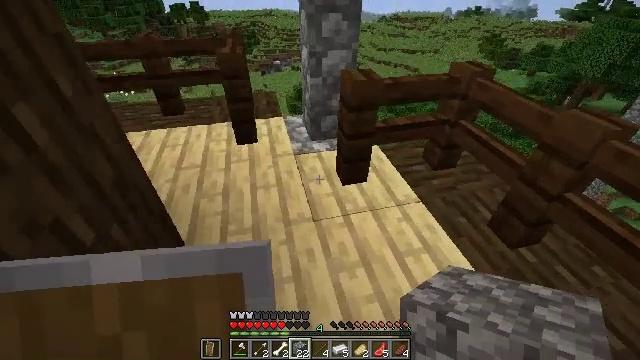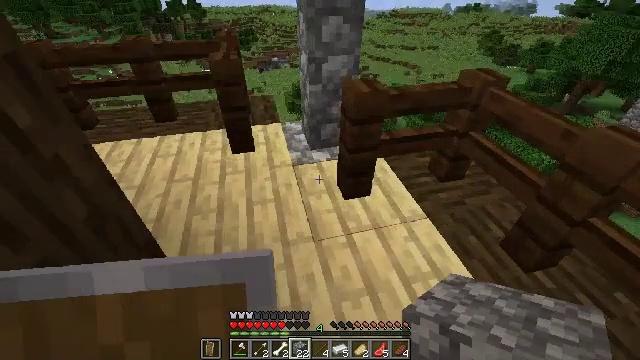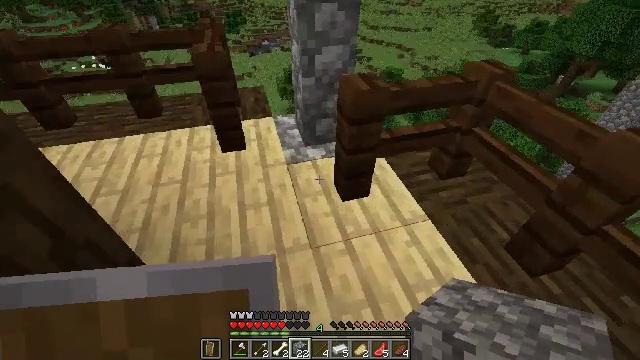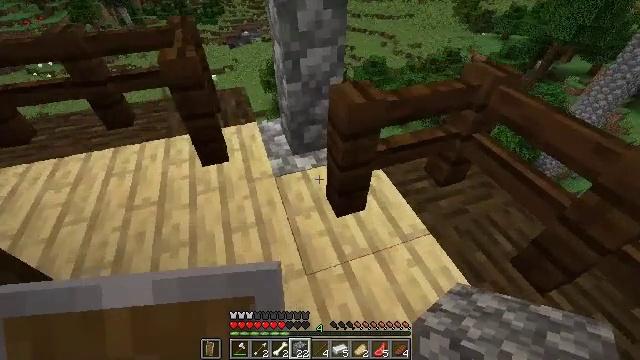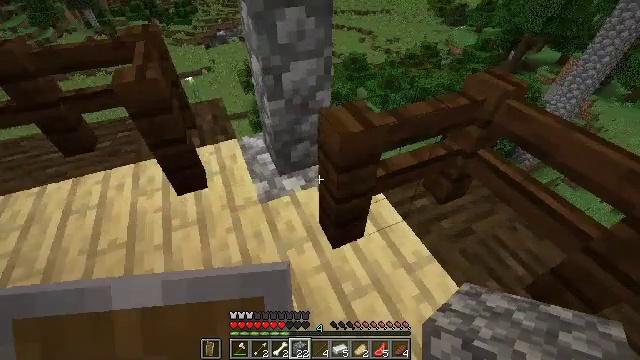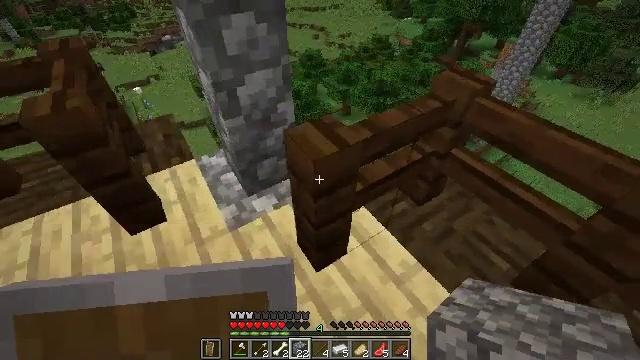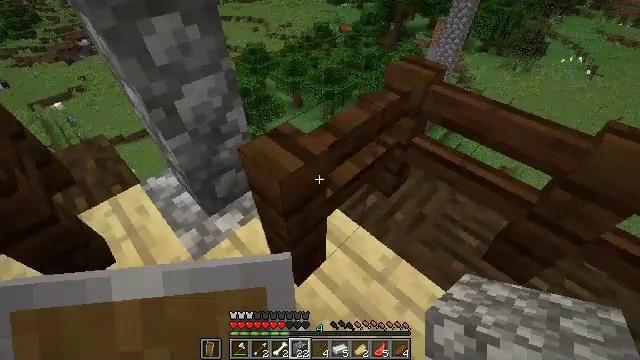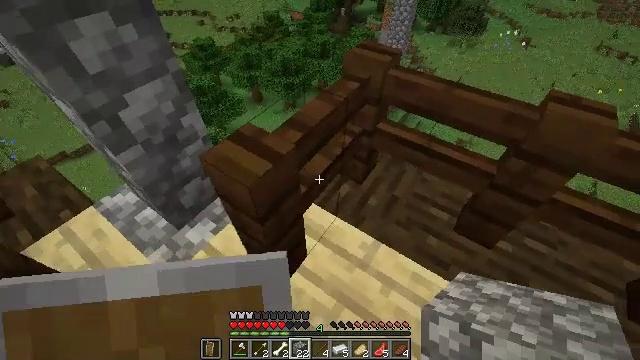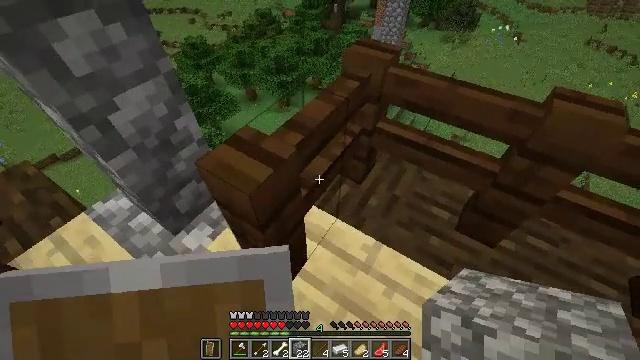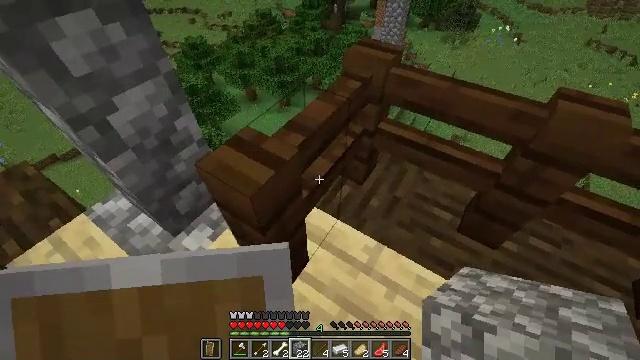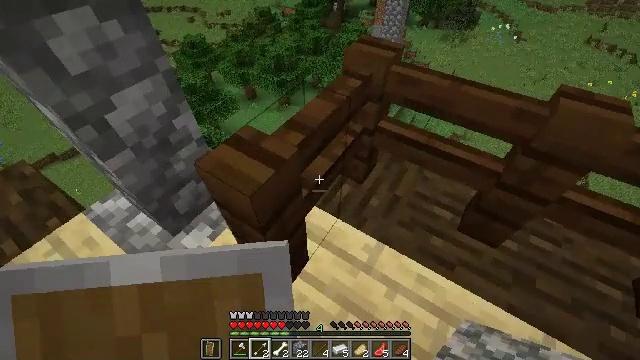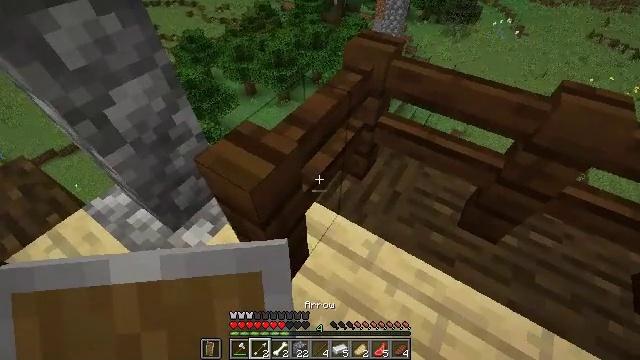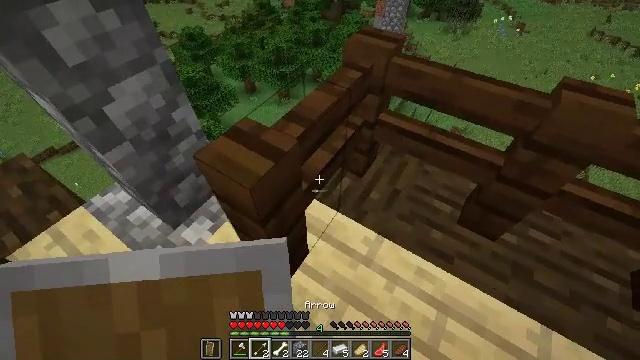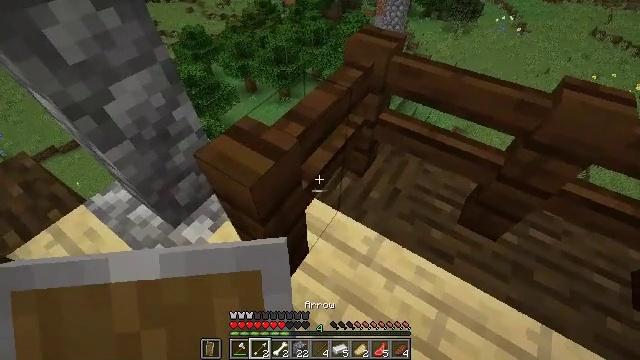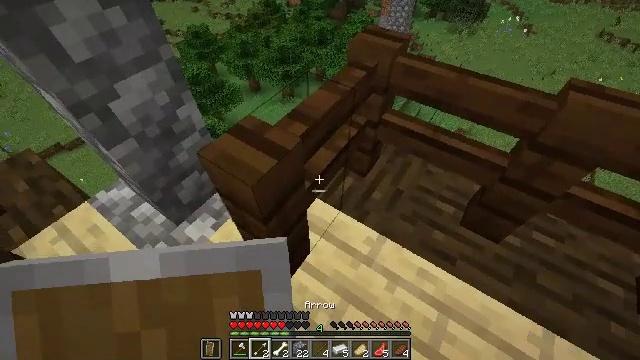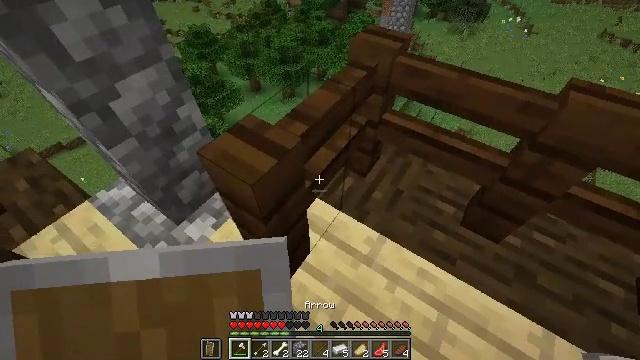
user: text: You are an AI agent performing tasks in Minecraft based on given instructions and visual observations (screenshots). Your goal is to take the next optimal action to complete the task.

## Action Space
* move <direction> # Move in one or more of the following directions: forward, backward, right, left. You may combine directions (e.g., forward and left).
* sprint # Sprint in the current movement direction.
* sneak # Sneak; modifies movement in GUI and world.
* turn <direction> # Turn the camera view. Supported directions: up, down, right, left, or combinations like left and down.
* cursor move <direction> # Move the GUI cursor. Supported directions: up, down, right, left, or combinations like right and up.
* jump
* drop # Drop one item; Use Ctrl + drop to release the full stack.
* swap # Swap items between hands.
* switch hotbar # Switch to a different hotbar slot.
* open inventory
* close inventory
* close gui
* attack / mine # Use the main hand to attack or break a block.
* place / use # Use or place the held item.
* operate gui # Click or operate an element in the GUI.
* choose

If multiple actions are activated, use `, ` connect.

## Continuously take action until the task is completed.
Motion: motion action
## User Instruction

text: Mine the dark oak fence.
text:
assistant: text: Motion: move forward
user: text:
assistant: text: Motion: move forward, turn right and down
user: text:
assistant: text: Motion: move forward, turn right and down
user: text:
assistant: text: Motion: move forward, turn right
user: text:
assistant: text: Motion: move forward, turn right
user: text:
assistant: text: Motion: turn right and down
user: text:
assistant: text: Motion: turn right and down
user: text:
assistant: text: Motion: turn right
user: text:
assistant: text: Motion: no_op
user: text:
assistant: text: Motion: switch to hotbar 2
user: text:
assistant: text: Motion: switch to hotbar 2
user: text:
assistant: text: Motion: switch to hotbar 2
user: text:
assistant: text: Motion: no_op
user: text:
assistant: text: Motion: no_op
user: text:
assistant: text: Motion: switch to hotbar 1
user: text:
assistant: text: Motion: attack / mine, switch to hotbar 1
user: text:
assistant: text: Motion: attack / mine, switch to hotbar 1
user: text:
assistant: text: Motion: turn right and up, attack / mine
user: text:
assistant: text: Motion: turn right and up, attack / mine
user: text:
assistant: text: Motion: turn right and up, attack / mine
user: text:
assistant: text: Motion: turn right and up, attack / mine
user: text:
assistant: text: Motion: turn right and up, attack / mine
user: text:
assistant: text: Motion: turn right and up, attack / mine
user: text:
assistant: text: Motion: turn right, attack / mine
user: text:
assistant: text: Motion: attack / mine
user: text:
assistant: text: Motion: attack / mine
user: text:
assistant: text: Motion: attack / mine
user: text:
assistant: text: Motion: attack / mine
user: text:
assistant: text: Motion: turn right, attack / mine
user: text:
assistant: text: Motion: turn right and down, attack / mine